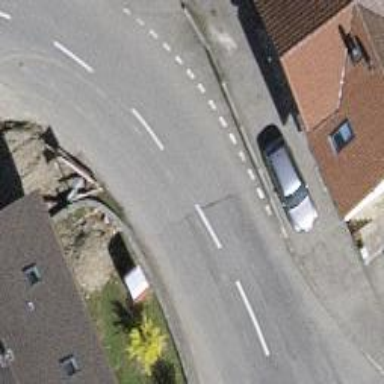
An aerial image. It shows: Unclassified road with asphalt surface.